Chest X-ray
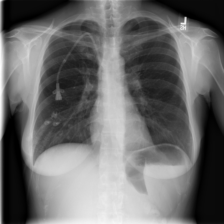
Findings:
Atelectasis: negative
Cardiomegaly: negative
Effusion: negative
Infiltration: negative
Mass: negative
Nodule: negative
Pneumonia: negative
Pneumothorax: negative
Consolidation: negative
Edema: negative
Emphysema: negative
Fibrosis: negative
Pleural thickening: negative
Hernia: negative